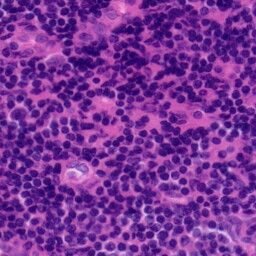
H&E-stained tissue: Tonsil